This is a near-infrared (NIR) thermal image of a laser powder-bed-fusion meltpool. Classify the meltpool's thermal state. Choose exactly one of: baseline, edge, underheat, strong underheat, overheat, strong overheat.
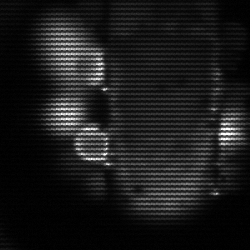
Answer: strong underheat